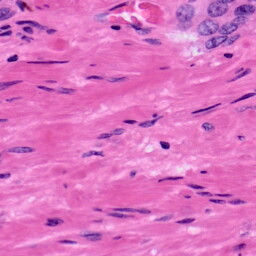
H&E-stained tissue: Prostate